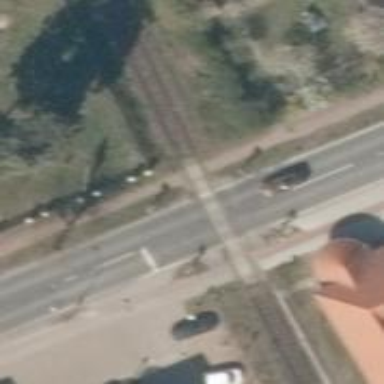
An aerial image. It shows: Level crossing on the railway with lights.